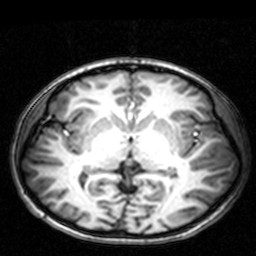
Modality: T1w
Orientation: coronal